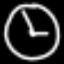
Label: clock